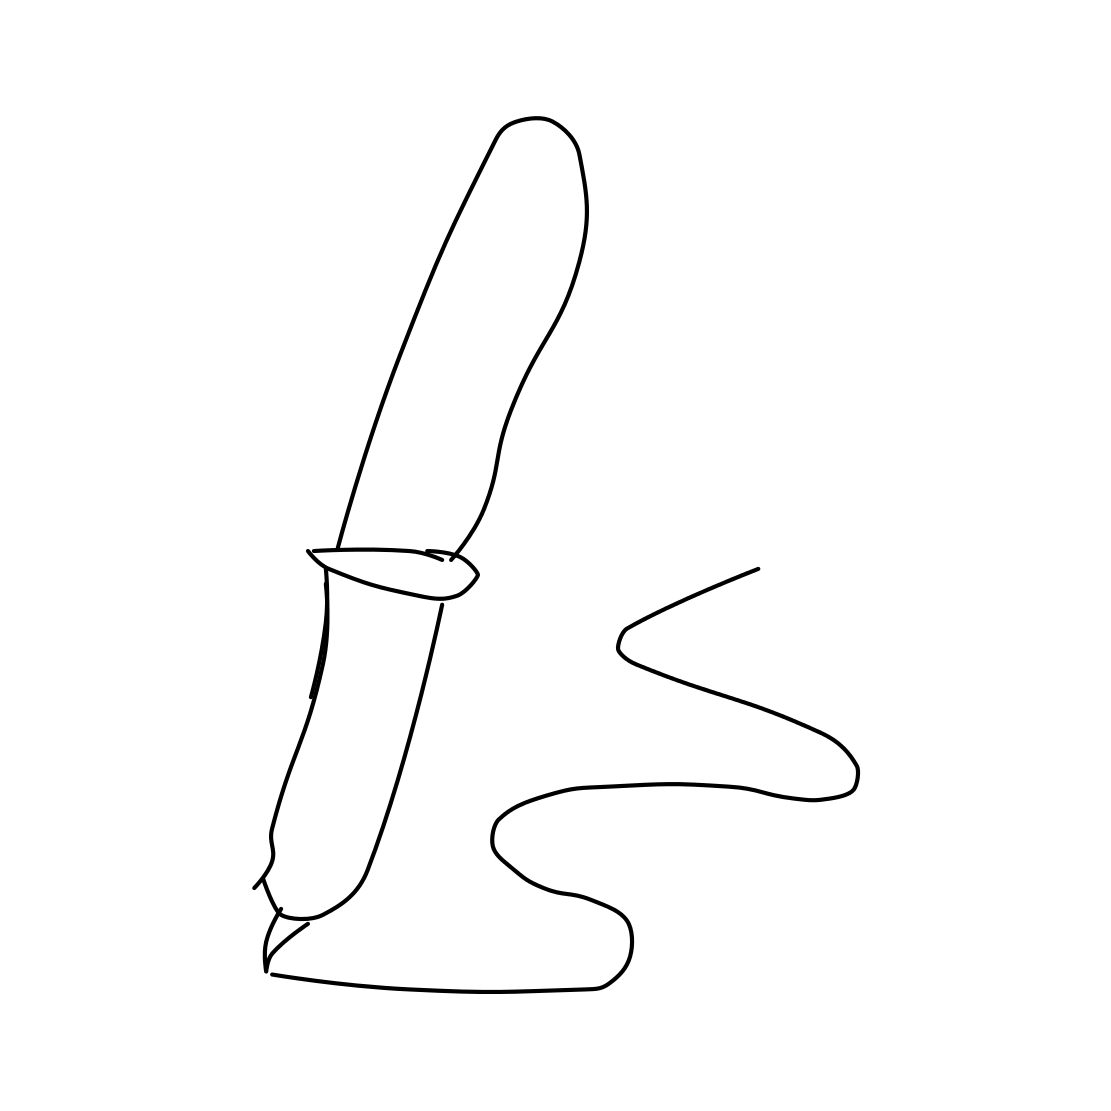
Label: pen